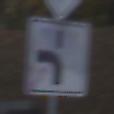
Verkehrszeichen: VerlaufVorfahrtsstrasse5
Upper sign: Vorfahrtsstrasse
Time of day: MorningAfternoon
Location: Outdoor (Urban)
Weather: Overcast
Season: NotSpecified
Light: Natural